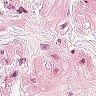
Metastatic tissue present: no